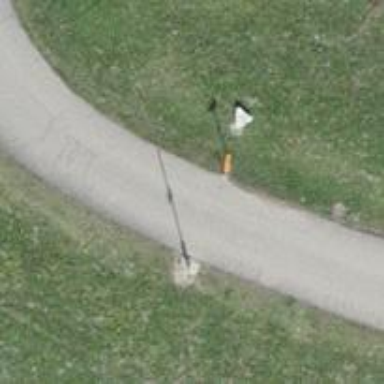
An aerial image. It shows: Pole supporting pipeline marker with roof cover.